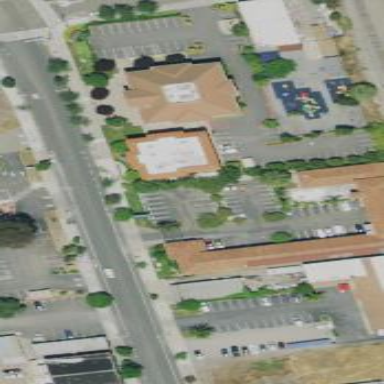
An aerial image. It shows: Hotel building.